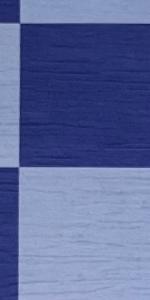
Label: Empty